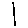
Label: line